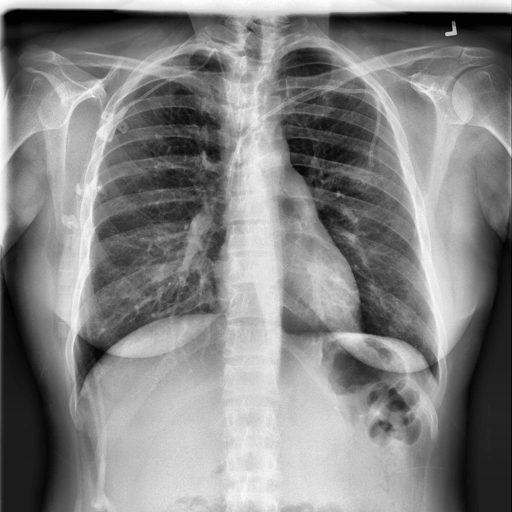
Finding: NORMAL